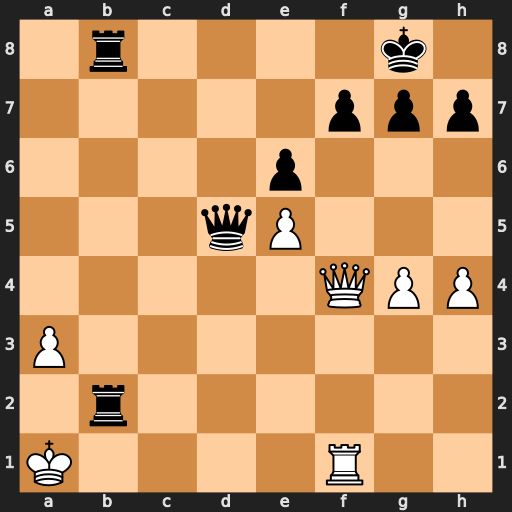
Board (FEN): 1r4k1/5ppp/4p3/3qP3/5QPP/P7/1r6/K4R2
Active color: w
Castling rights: -
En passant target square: -
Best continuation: Qxf7+ Kh8 Qf8+ Rxf8 Rxf8#